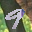
Label: 9